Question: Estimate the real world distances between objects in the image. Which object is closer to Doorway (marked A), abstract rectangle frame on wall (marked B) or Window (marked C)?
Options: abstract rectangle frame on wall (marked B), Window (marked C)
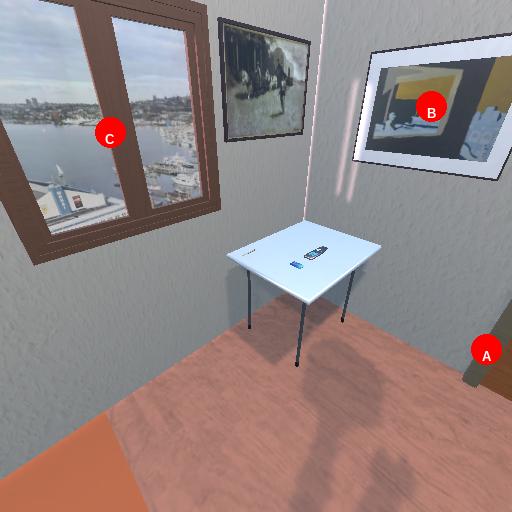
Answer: abstract rectangle frame on wall (marked B)